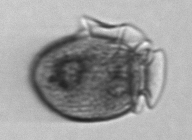
Label: Dinophysis_acuminata